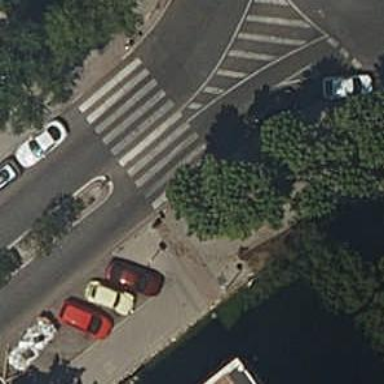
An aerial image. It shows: Uncontrolled zebra crossing.